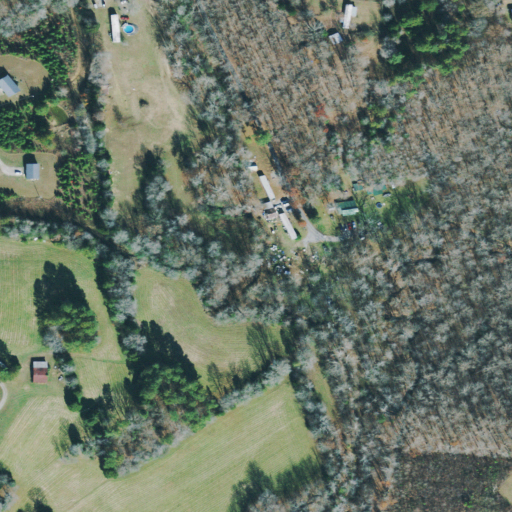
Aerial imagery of valley in Tennessee named Balthrop Hollow containing pasture, deciduous forest, mixed forest, open development, low intensity development, evergreen forest, and shrub